Question: Greetings
I have a Main Window which will hold multiple User Controls. I will give you a better view with an example picture:

'''
<!--Player 1-->
<local:ucRaces x:Name="ucRacesP1" Width="78" Height="33" Visibility="Hidden" />
<Image Name="imageRacePlayer1" Height="27" Width="27" />
<!--Player 2-->
<local:ucRaces x:Name="ucRacesP2" Width="78" Height="33" Visibility="Hidden" />
<Image Name="imageRacePlayer2" Height="27" Width="27" />
'''
- - - -
Now what I want to do is, when a person selects a value in UC3 the properties for player1 need to be set. When a value gets selected in UC4 I need the properties for player2 to be set. I was thinking to do this with properties but when searching for Properties and WPF I stumbled upon Dependency Properties. Which started to confuse me a bit, would I need to use normal Properties or these Dependency Properties.
- How can I know if I have to set the player1 values or the player2 values (this depends from which UserControl sends the data)?- How would I save these values best for the entire application?- Is putting the User Controls on hidden at the start (due to positioning) the best way or is there a better alternative?
Thank you for your time reading my question(s)!
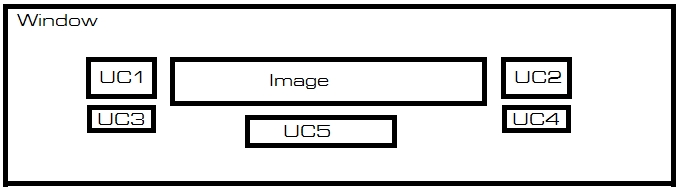
Answer: i think , your statring point is
>
1- There are certain buttons on the image and user can click on the image.
2- You can make use of ICommand interface to exceute the specific command in UI i.e. if user press Palyer1 , you cna execute Player1Command if user presses Player2 , you can execute Player2Command.
3- There may be the duplication of code in player1 and player2 but don't worry about it , you can always refactor the code first thing is to dispatch the command to the respective command handler.